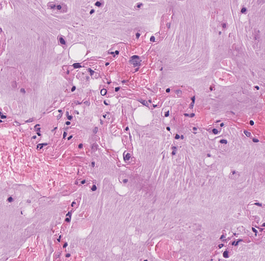
Tumor epithelial tissue: no
Tumor-associated stroma tissue: no
Normal tissue: yes